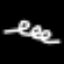
Label: squiggle